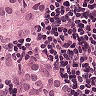
Metastatic tissue present: yes